Aerial crown-view tile of a tropical tree (Barro Colorado Island, Panama), acquired 20241014:
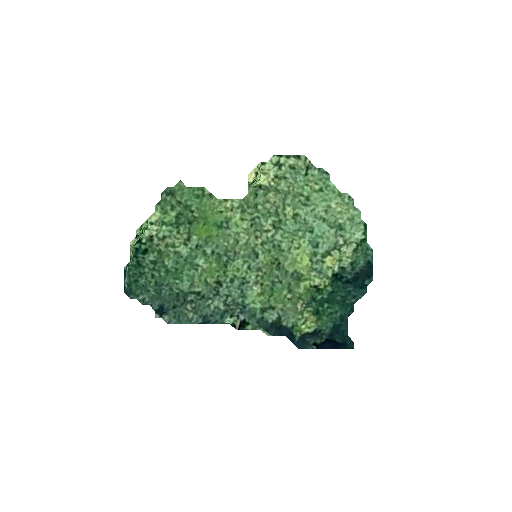
Species: Protium stevensonii
GBIF accepted scientific name: Tetragastris panamensis
Crown area: 51.794 m²